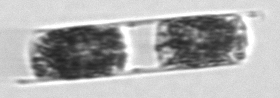
Label: Hemiaulus